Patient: sex F, age 51
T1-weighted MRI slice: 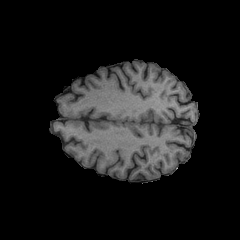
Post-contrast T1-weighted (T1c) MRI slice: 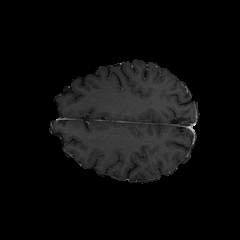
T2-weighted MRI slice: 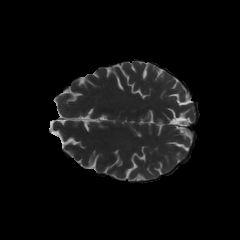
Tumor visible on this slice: no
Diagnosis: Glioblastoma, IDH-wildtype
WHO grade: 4